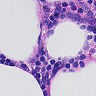
Metastatic tissue present: no